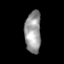
Tissue: skin
Cell type: Epithelial cells
Senescence score: 0.2022
Nuclear area (px): 659
Mean DAPI intensity: 153.191